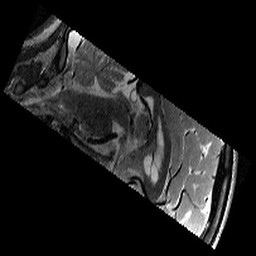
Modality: T2w
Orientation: sagittal
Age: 13
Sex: female
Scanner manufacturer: siemens
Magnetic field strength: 3 T
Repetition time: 9.23 s
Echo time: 0.067 s